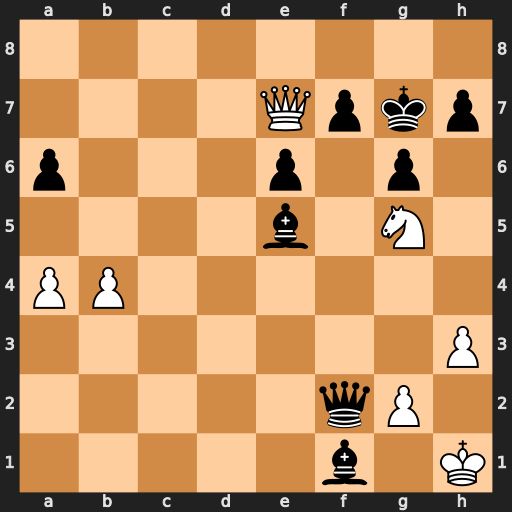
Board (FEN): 8/4Qpkp/p3p1p1/4b1N1/PP6/7P/5qP1/5b1K
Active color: w
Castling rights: -
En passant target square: -
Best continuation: Nxe6+ Kh8 Qd8#